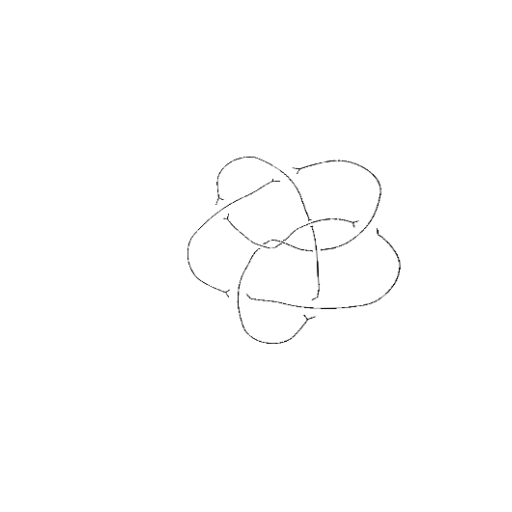
Crossing number: 9